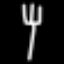
Label: fork